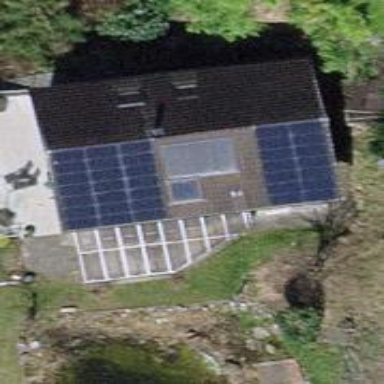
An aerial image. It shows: Solar power generator using photovoltaic method with solar photovoltaic panel types.